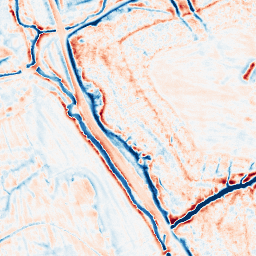
Category: edge_preserving
Decomposition family: bilateral
Decomposition parameters: d: 15
sigma_color: 50
sigma_space: 25
Upsampling method: quadratic
Upsampling parameters: scale: 8
Upsampling scale: 8